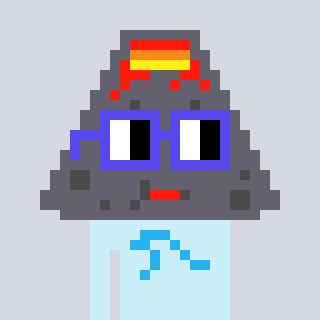
a pixel art character with square blue glasses, a volcano-shaped head and a cold-colored body on a cool background